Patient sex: M
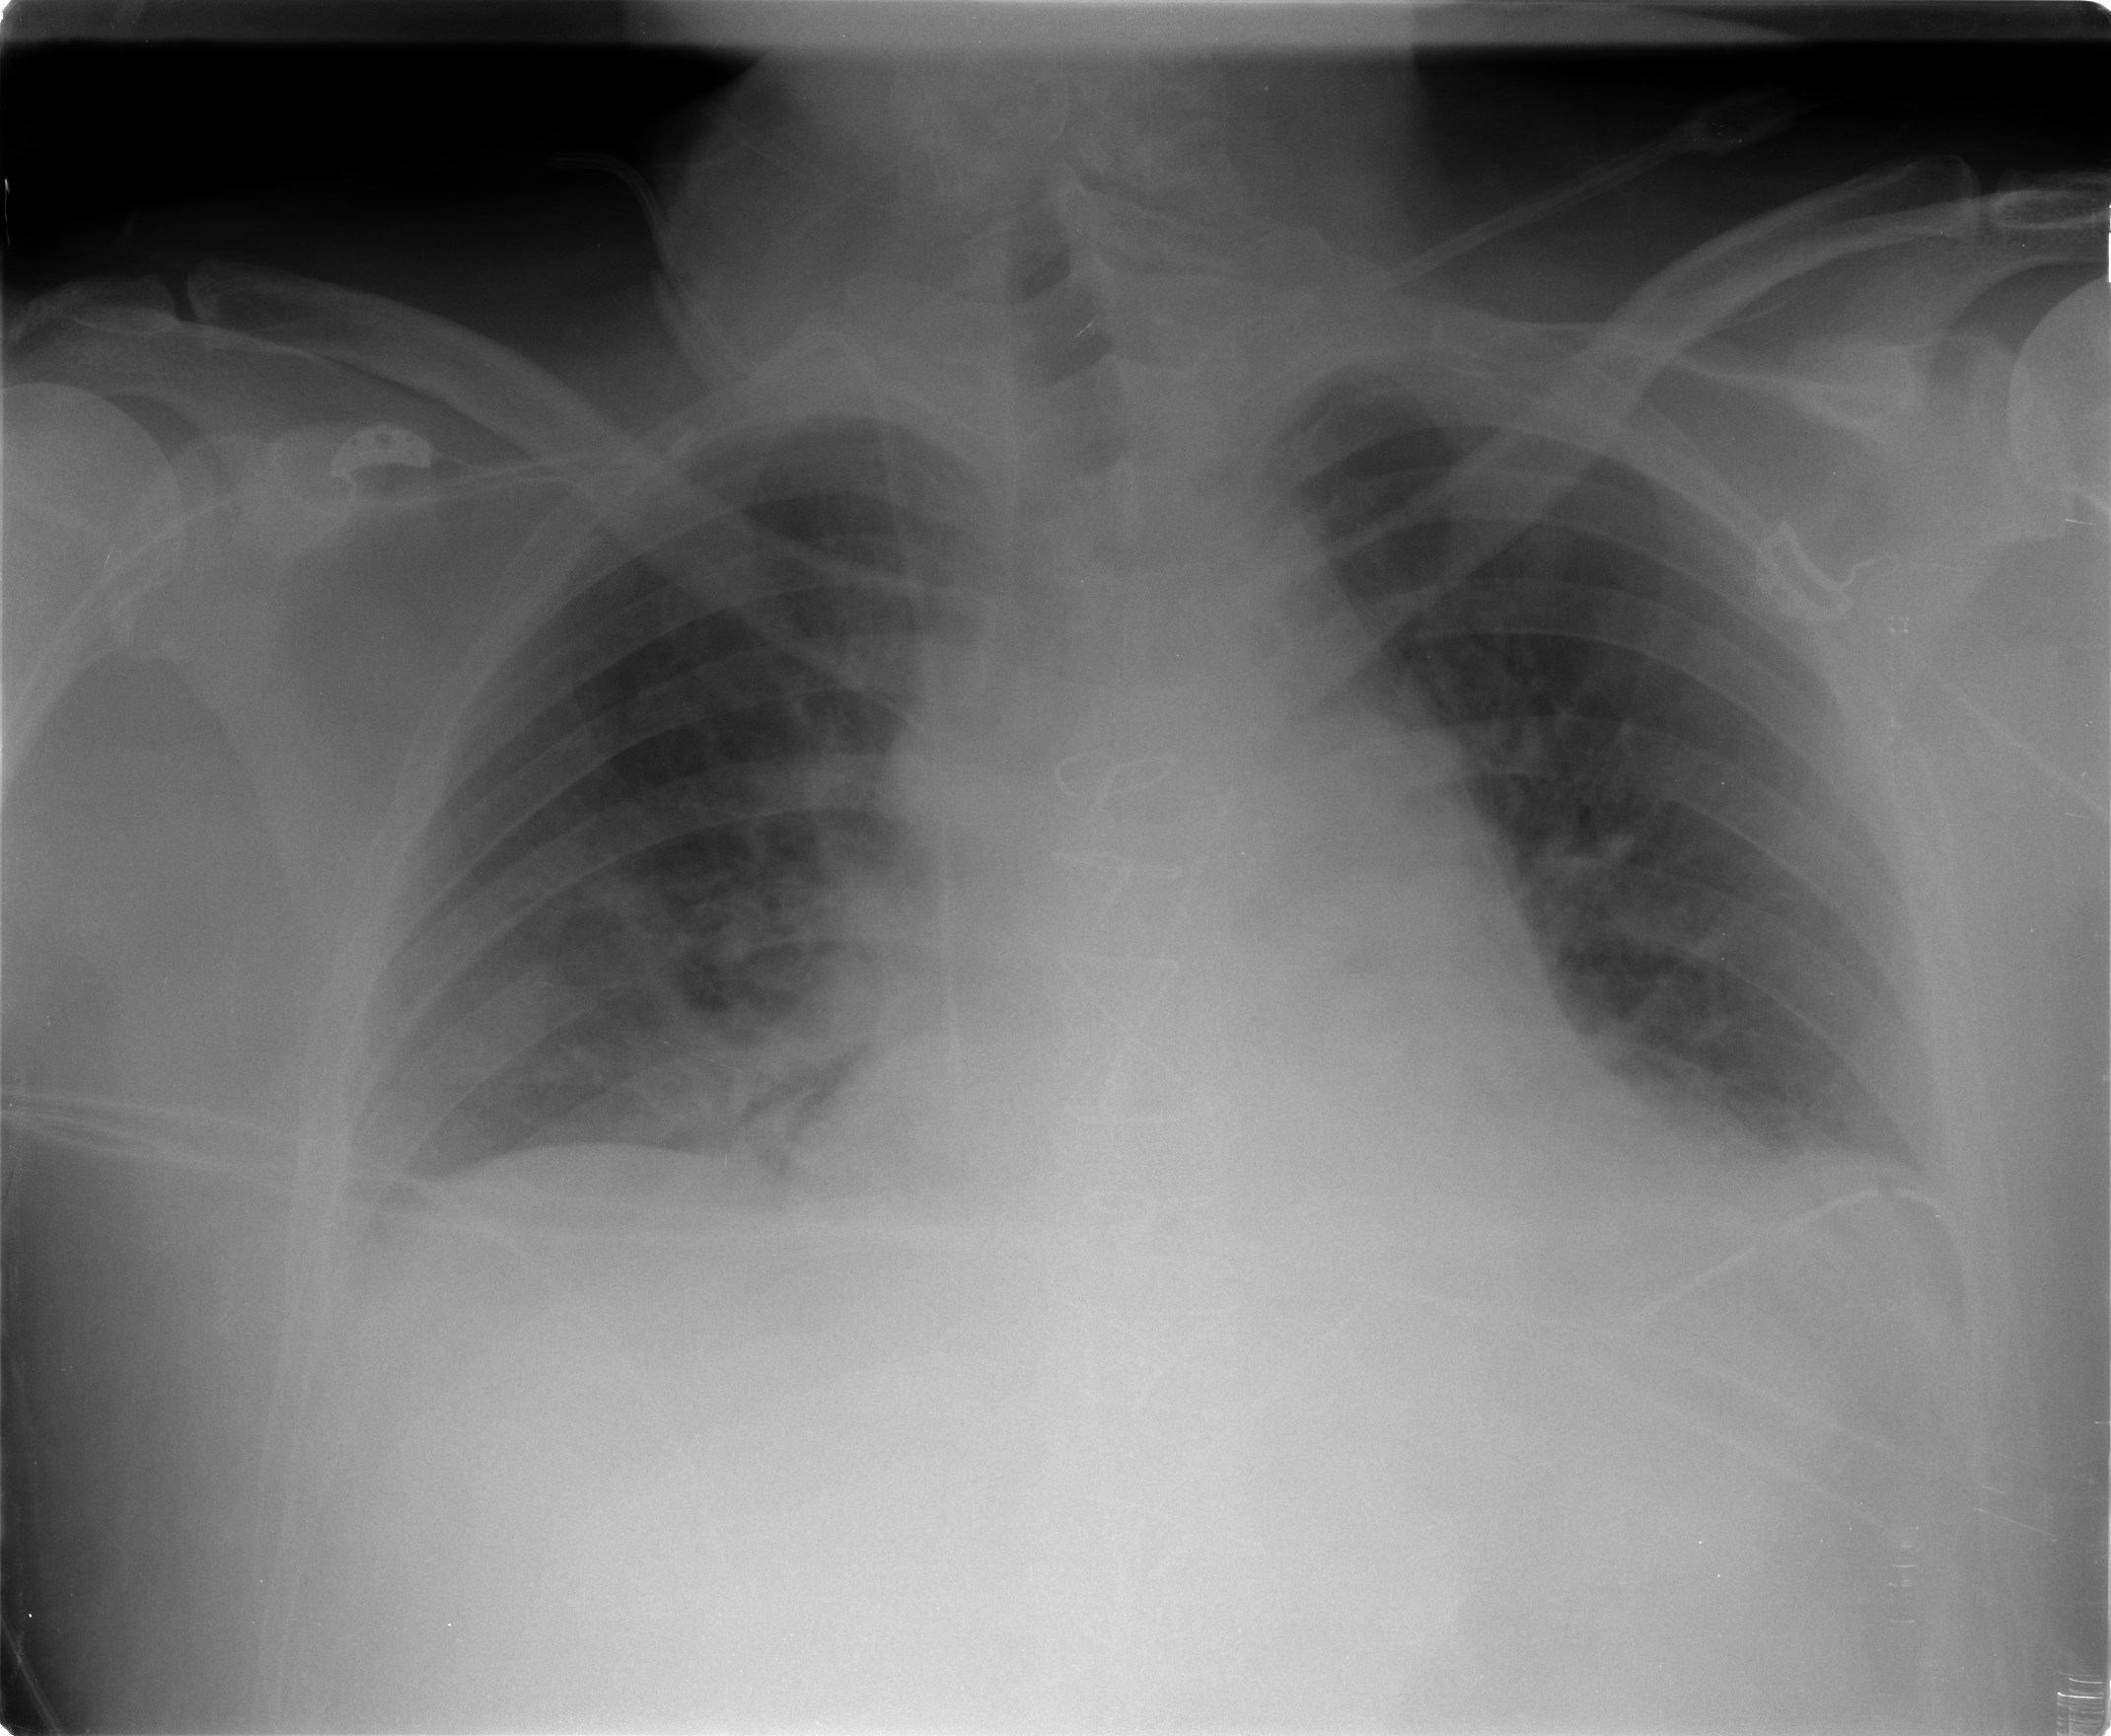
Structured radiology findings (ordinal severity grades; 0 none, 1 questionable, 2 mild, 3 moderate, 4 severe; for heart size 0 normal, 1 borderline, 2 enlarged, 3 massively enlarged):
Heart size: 1
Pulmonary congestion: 2
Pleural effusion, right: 0
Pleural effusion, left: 1
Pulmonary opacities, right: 0
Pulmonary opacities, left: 0
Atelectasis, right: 2
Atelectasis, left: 2